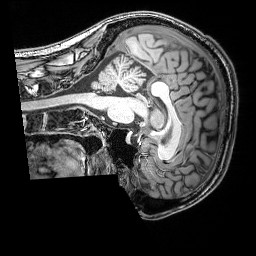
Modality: T1w
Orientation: sagittal
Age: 23
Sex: male
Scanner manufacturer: siemens
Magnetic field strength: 3 T
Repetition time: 2.53 s
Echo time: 0.00388 s